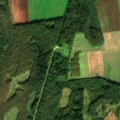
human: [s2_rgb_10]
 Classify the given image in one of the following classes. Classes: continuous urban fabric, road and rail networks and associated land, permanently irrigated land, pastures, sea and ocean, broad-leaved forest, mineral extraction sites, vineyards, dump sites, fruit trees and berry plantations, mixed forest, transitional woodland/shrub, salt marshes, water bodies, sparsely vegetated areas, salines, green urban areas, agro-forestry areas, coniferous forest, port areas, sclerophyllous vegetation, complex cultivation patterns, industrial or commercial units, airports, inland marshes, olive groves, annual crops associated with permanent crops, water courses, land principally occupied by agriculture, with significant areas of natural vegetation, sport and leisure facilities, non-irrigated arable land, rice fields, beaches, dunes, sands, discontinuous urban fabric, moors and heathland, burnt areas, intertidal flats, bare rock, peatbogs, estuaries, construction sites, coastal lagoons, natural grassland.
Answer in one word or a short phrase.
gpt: non-irrigated arable land, pastures, broad-leaved forest, mixed forest